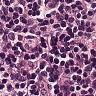
Metastatic tissue present: no